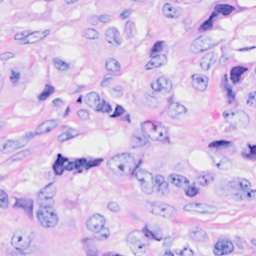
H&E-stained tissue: Breast